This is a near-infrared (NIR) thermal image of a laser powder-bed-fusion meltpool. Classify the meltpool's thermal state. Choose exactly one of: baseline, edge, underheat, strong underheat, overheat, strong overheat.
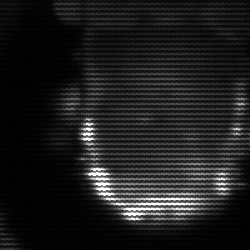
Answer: baseline